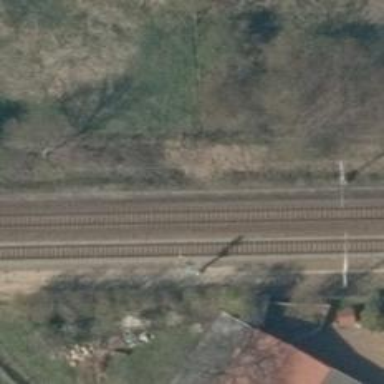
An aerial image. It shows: Railway signal.